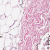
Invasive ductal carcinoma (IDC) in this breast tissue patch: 0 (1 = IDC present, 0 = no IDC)